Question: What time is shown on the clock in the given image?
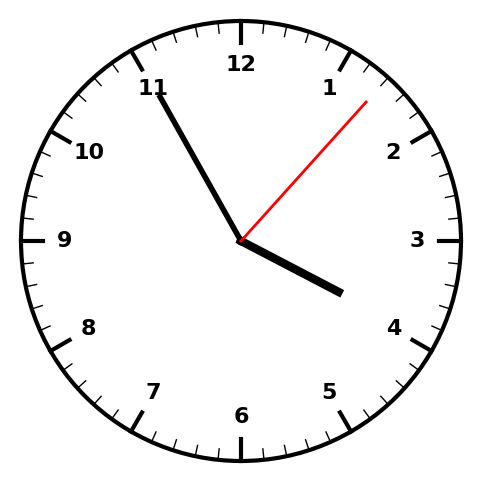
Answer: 03:55:07